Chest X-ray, PA view. Patient: 55 years old, sex M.
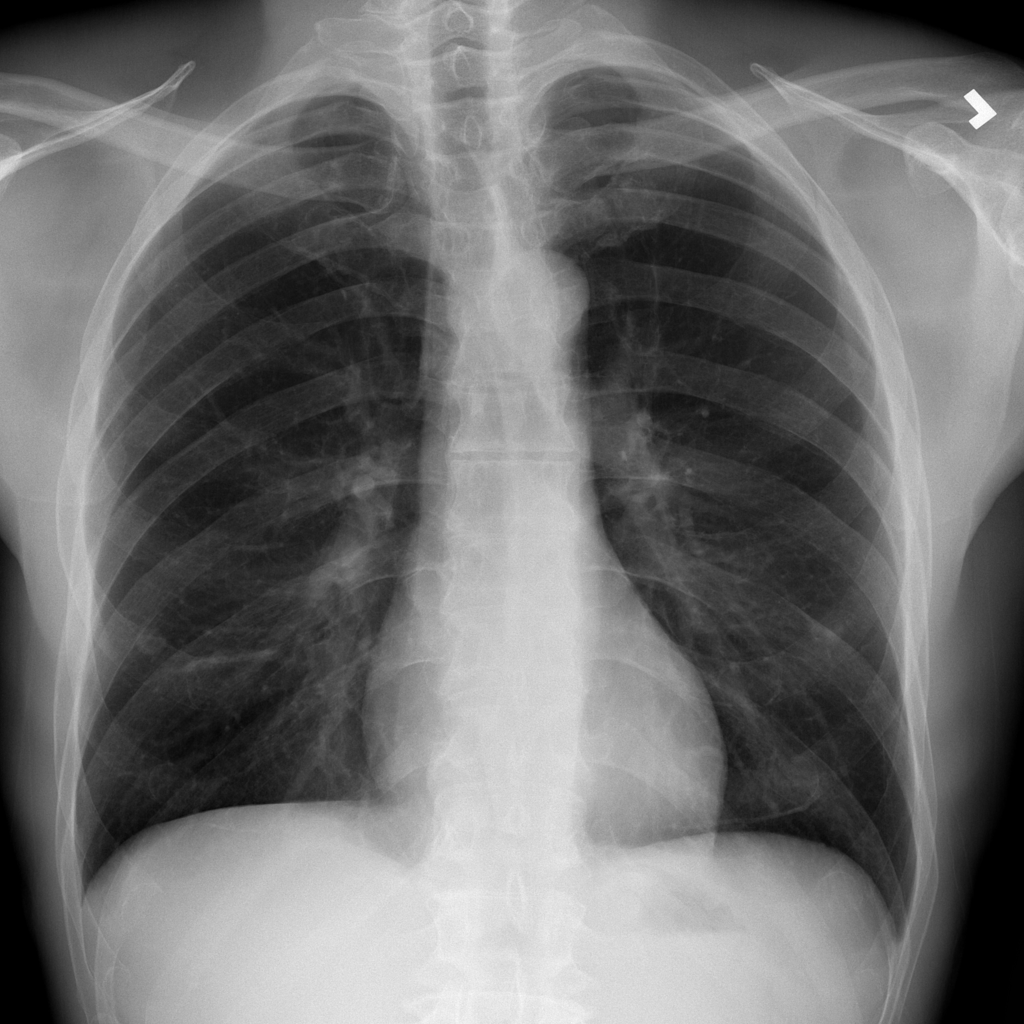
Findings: Atelectasis